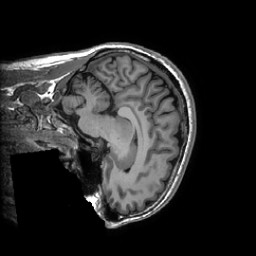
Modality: T1w
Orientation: sagittal
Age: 31
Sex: male
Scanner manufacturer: ge
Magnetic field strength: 3 T
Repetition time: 0.007348 s
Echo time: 0.003036 s